Question: I love Bootstrap but one annoyance that I can't seem to get my hands around is when building a form that starts with a simple text input box and to the right I'm putting some radio buttons (not the traditional type but Bootstrap refers to as "button groups"). Sadly the input box solemnly refuses to go to left, always jumping ship to the right of the stack. Why oh why? Any help is appreciated.
Here's a picture of what the form looks like:

And here is the code that led to this mutant disaster:
'''
<div class="control-group">
<label class="control-label" for="appendedInput">Weight recorded:</label>
<div class="controls">
<div class="input">
<input class="input-small" id="weight" size="16" type="text" placeholder="weight" ready-for-history></input>
<span class="btn-group" data-toggle="buttons-radio">
<button class="btn active">lbs</button>
<button class="btn">kg</button>
<button class="btn">stone</button>
</span>
</div>
<p class="help-block">What weight were you?</p>
</div>
</div>
'''
Hope this is enough information for people to help me troubleshoot; let me know if you need more.
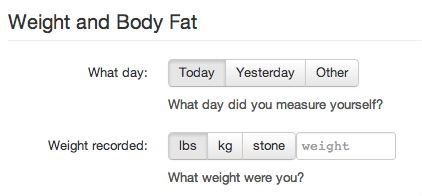
Answer: Esailija is correct. The buttons are floated left, so if you want to float the input box as well. You can do this with some simple CSS:
'''
#weight{float:left}
'''
or
'''
.input-small{float:left}
'''
OR
You can use the Twitter Bootstrap 'form-inline' class to ensure that all control-group elements are displayed inline (in the correct order). Do this by adding the 'form-inine' class to your '<form>' tag, or by wrapping your form fields in '<div class="form-inline"> ... </div>'